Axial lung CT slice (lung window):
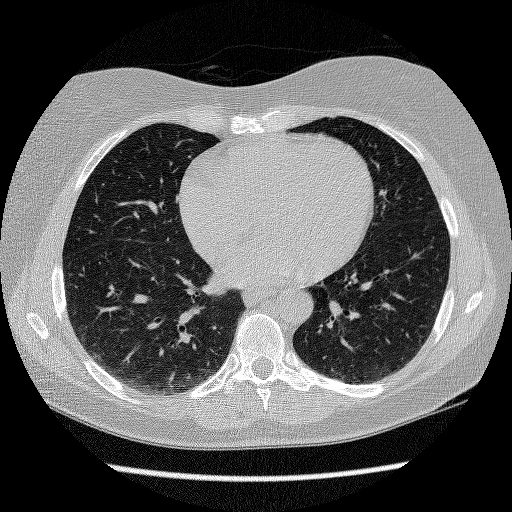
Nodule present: no